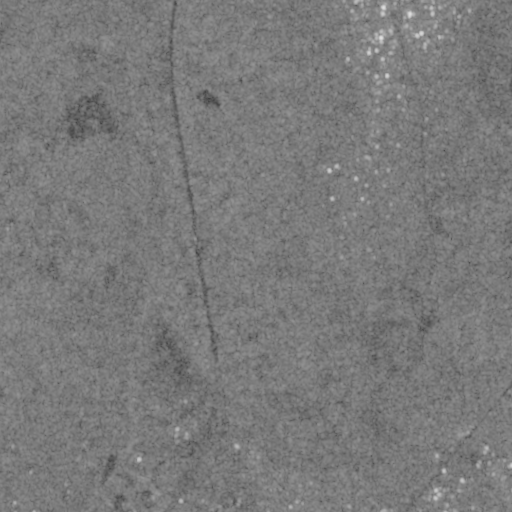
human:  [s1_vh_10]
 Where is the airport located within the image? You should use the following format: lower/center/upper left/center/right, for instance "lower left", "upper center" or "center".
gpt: The airport is located in the upper right of the image.
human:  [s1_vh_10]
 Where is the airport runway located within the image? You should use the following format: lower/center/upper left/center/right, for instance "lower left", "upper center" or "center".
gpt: The airport runway is located in the upper right of the image.
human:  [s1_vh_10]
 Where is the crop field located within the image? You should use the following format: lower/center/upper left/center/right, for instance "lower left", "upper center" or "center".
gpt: The crop field is located in the lower right of the image.
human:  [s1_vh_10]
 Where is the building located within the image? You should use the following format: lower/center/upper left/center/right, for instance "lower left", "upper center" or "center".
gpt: There is no building in the image.

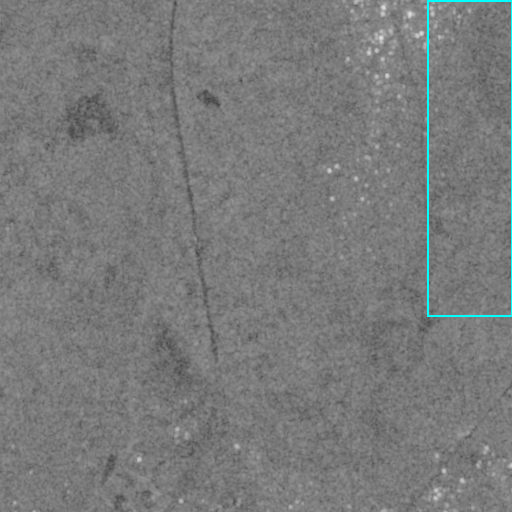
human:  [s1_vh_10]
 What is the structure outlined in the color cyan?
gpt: The structure outlined in cyan is an airport.
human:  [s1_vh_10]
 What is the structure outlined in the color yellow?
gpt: There is no yellow outline.